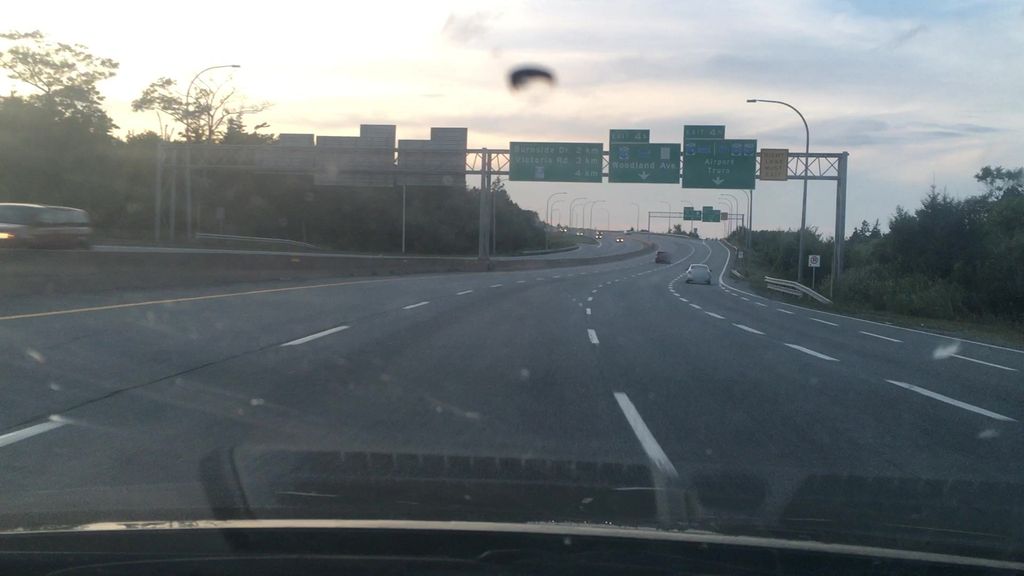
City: halifax